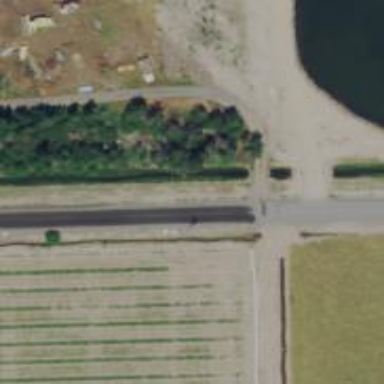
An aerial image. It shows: Culvert underpass for canal.